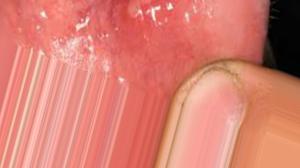
Condition: Mouth Ulcer